Field crop: tomato
Growth stage: 1
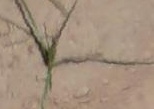
Species: cyperus